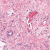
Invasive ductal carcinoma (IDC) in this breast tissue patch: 1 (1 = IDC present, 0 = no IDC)